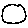
Label: circle